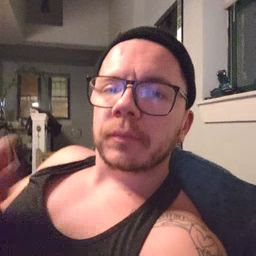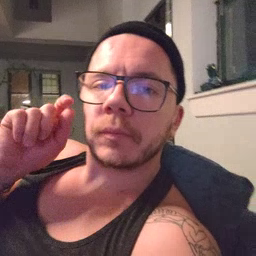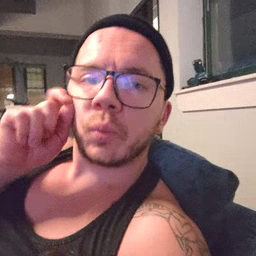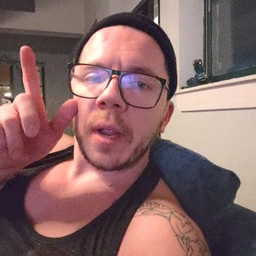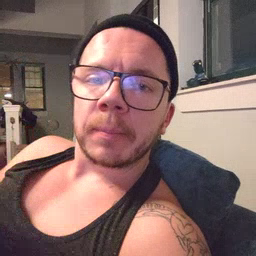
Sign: wake